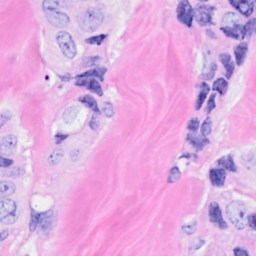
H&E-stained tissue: Breast